Chest X-ray:
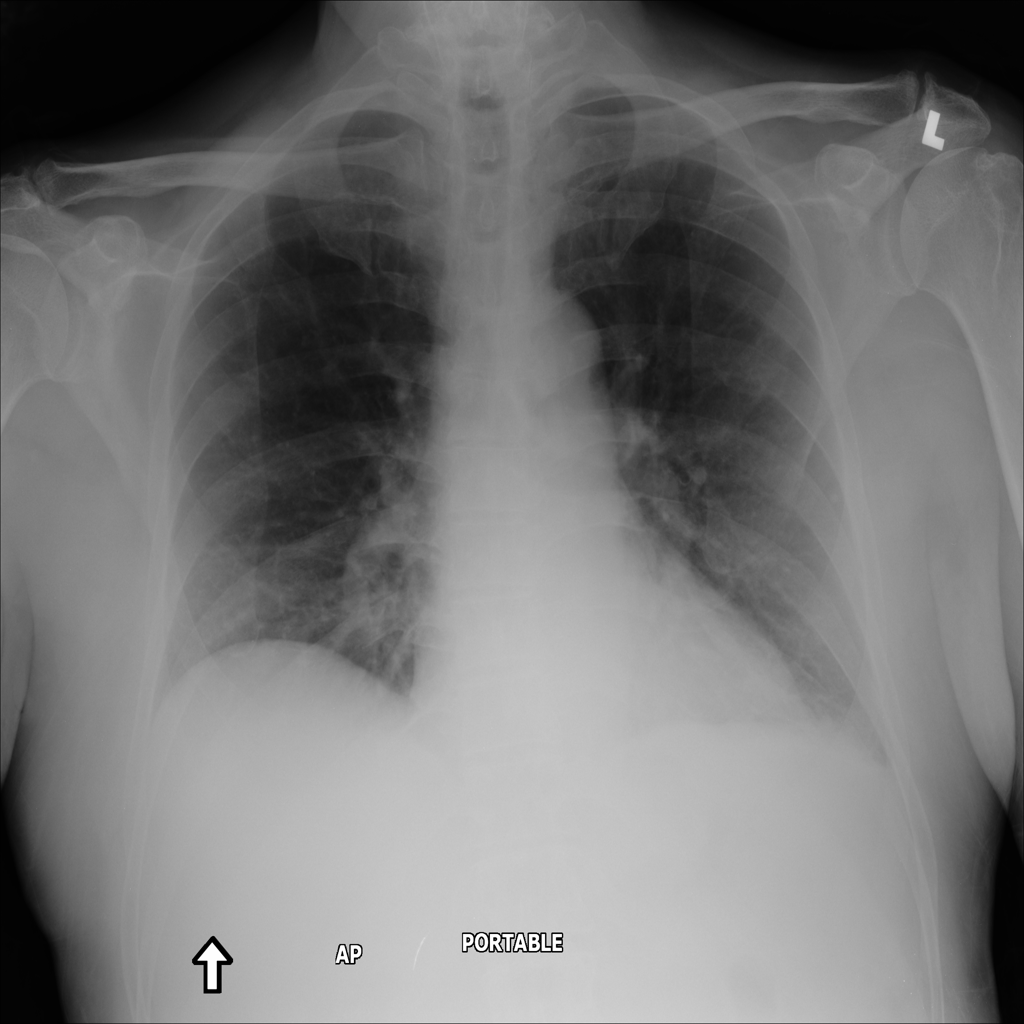
No abnormal finding: yes